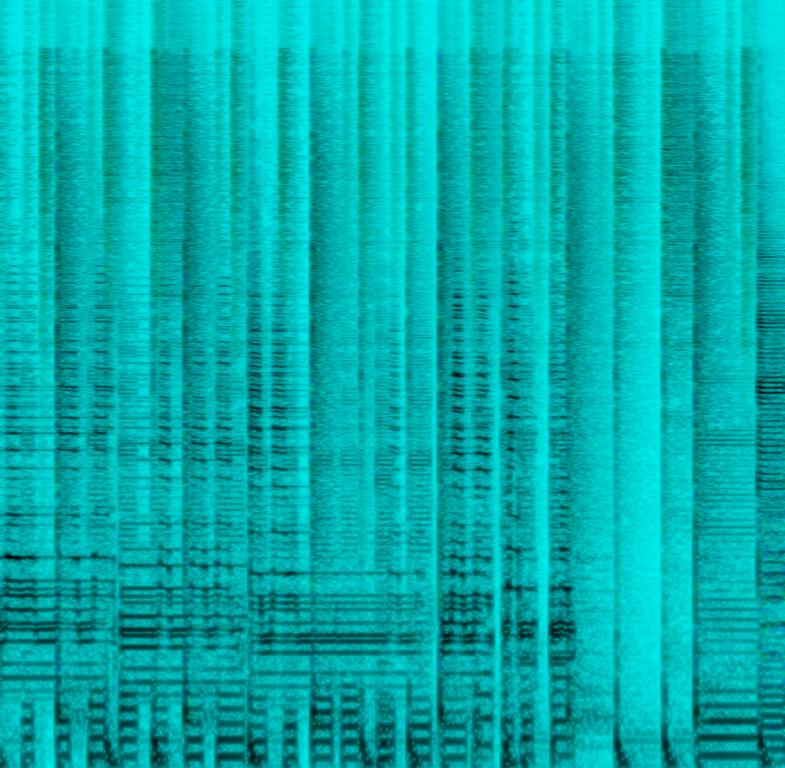
The low quality recording features a digital piano, funky chords played over punchy kick, fat snare and shimmering hi hats. The digital piano uses a wah pedal effect, which makes it sound funky and groovy.